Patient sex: M
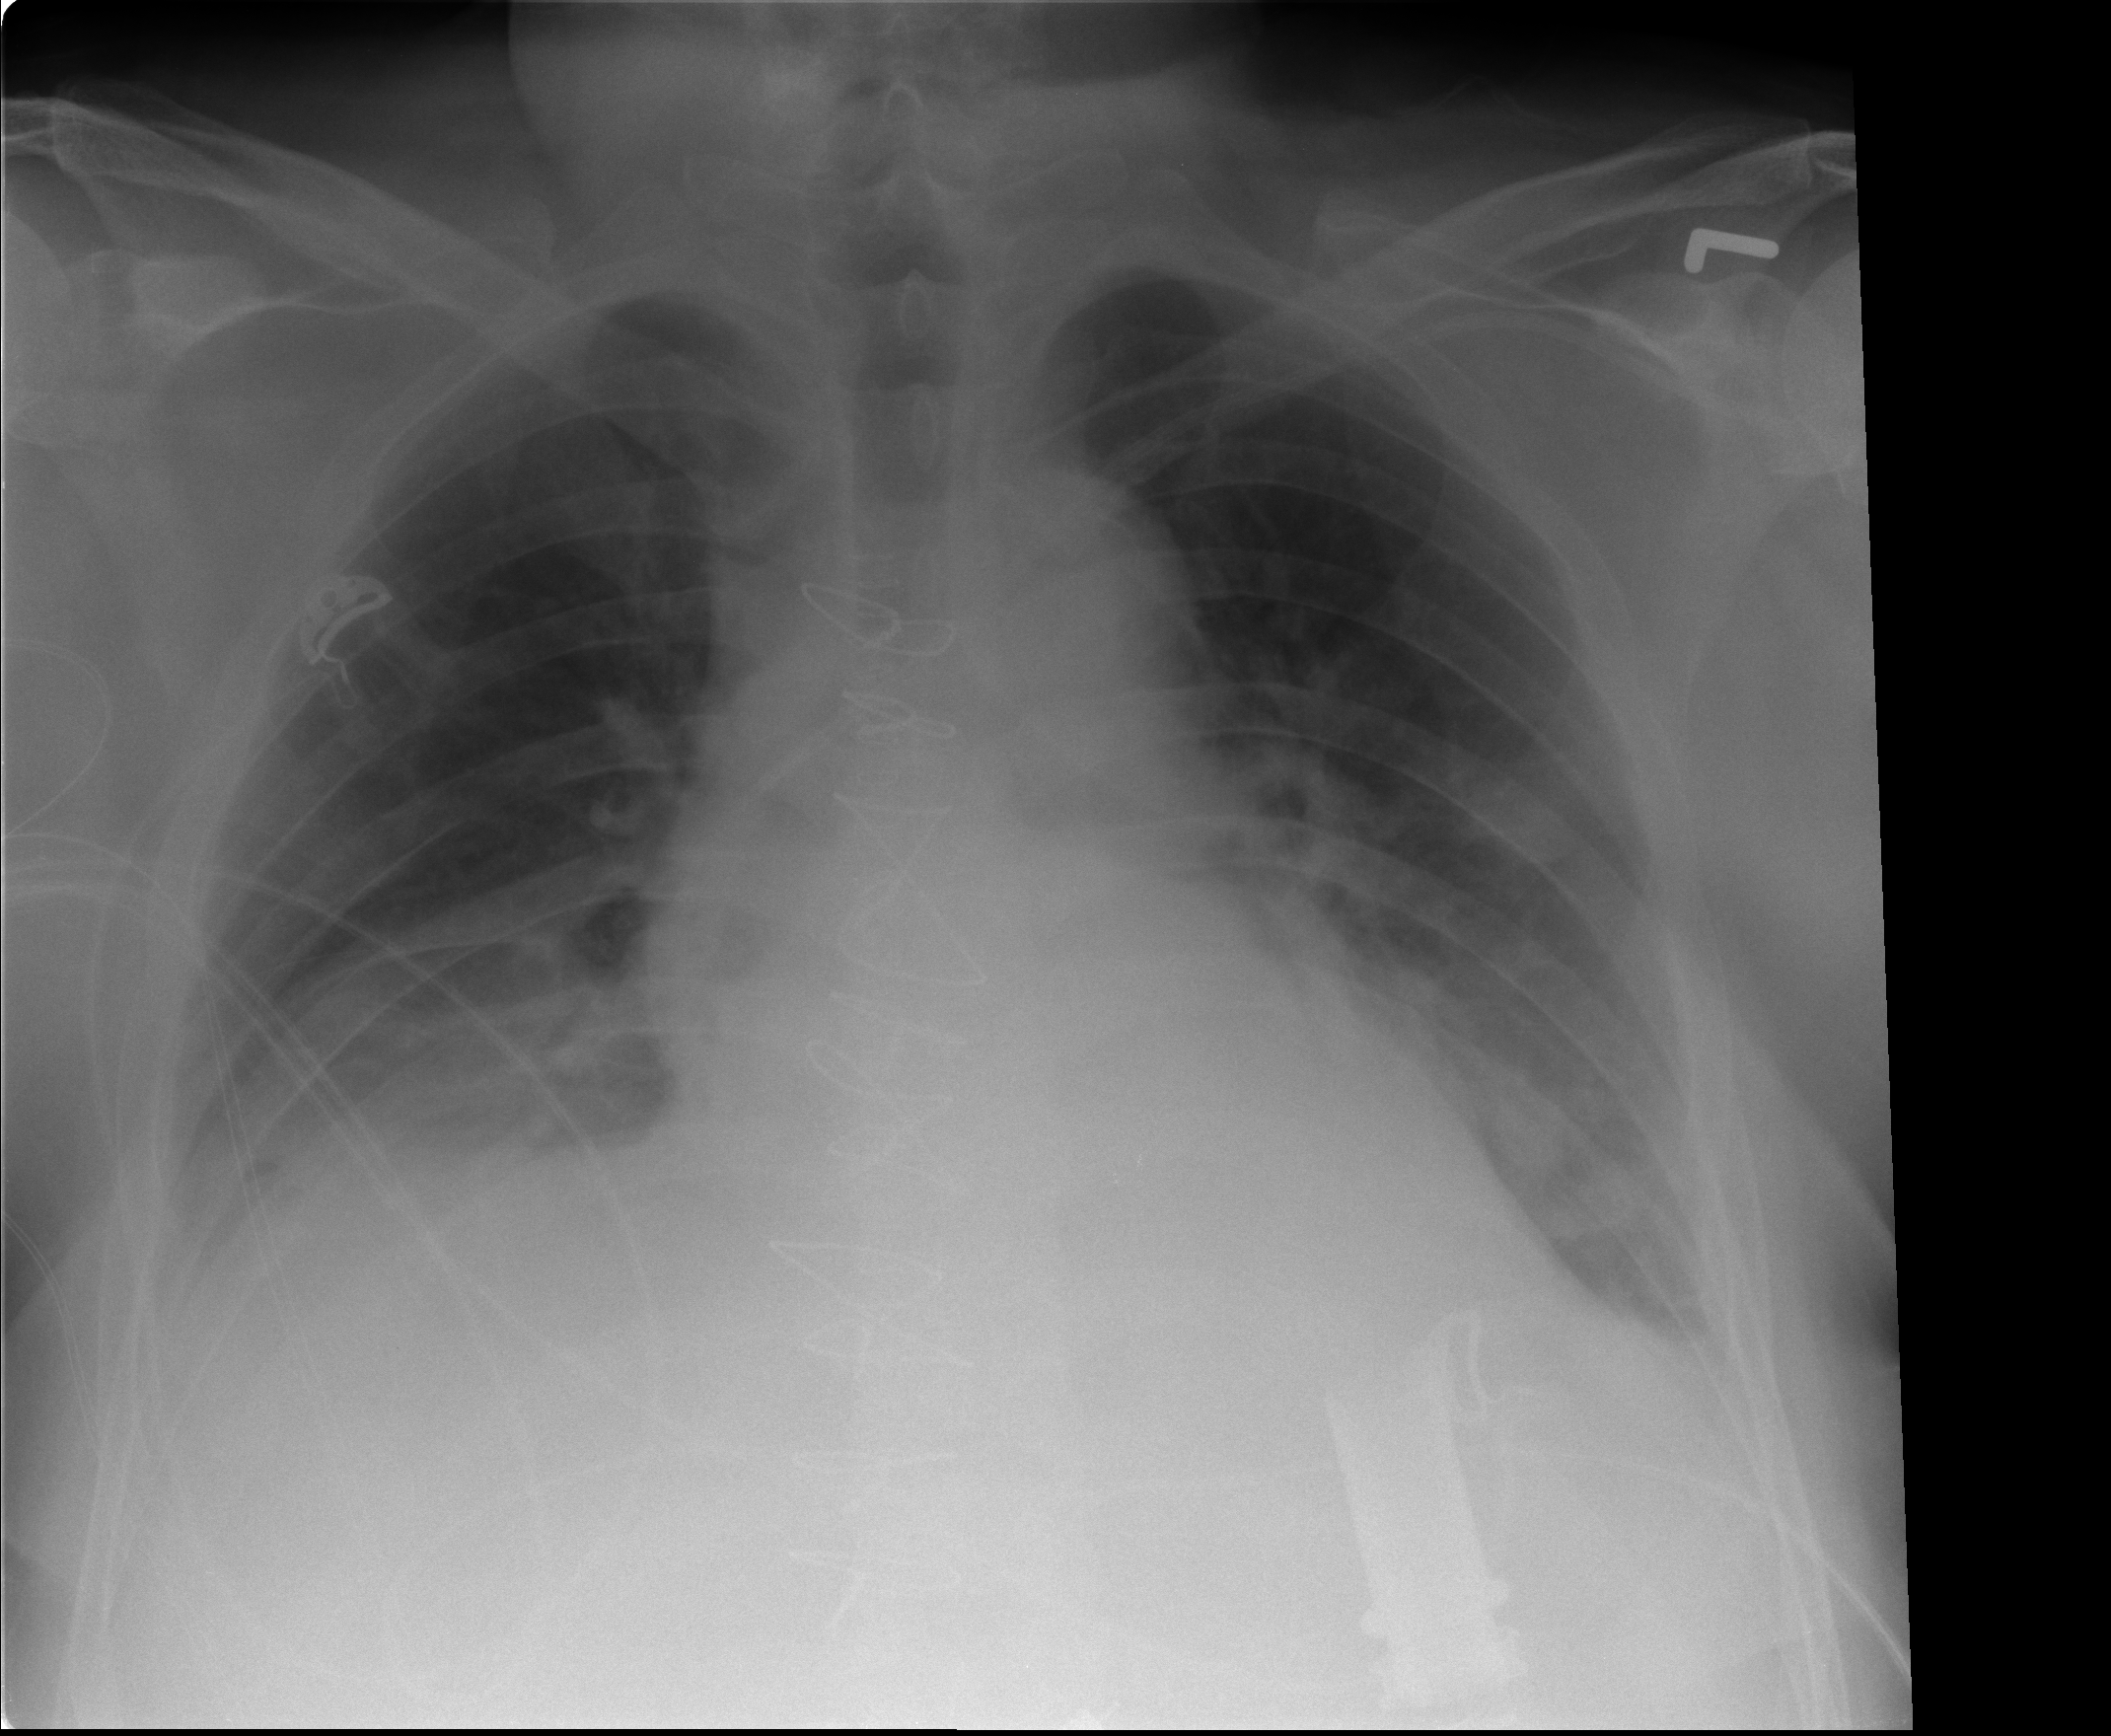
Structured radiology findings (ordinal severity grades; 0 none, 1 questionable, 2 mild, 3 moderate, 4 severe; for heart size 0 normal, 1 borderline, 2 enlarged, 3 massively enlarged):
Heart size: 2
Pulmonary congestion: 1
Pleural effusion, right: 2
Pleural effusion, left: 2
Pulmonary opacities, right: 0
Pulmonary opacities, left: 0
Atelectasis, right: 2
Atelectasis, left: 2